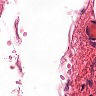
Metastatic tissue present: no